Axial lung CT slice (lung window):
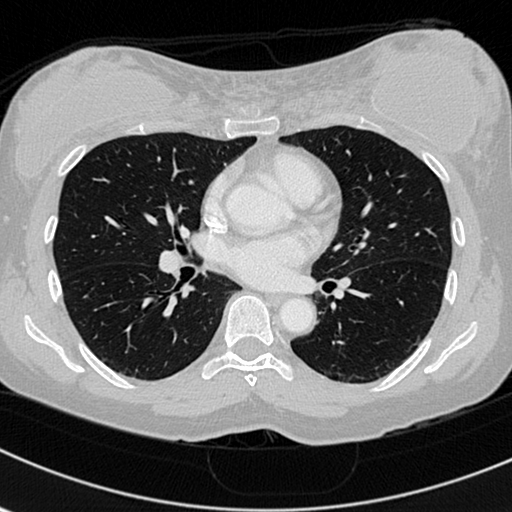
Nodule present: no